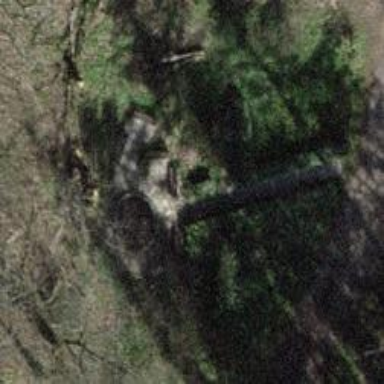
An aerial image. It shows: Bench for seating.